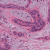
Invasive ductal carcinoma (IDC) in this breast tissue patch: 0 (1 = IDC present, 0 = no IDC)